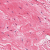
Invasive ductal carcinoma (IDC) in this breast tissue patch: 0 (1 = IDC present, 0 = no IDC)